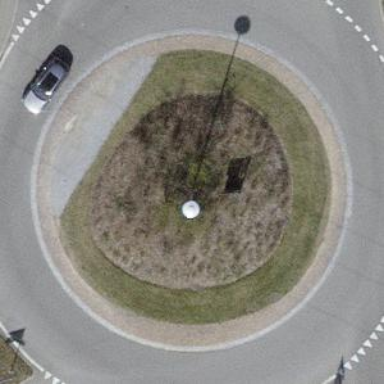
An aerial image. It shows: Secondary road with asphalt surface leading to roundabout junction.